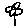
Label: flower